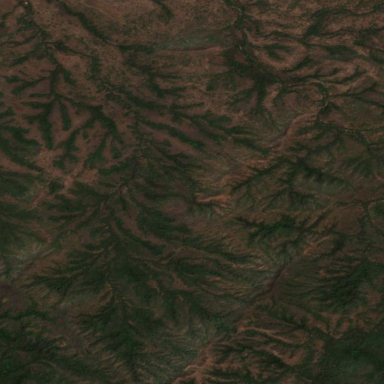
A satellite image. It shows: Forest area.